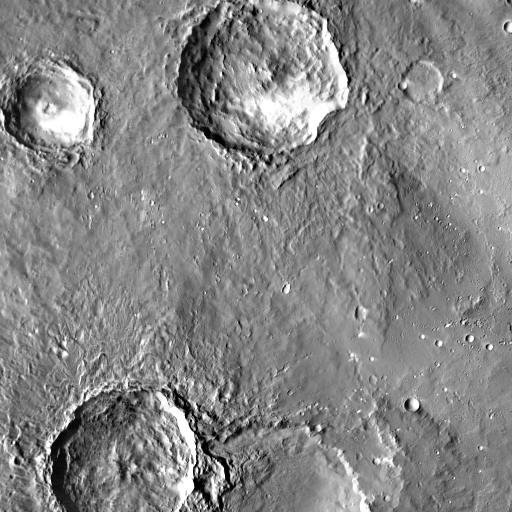
Crater classes present: Background, Other, Buried, Secondary